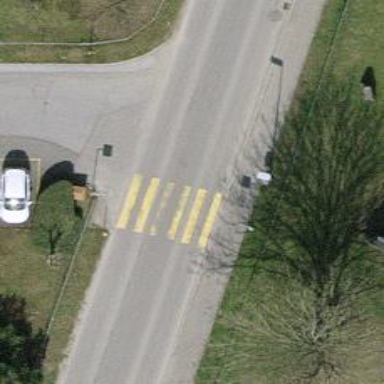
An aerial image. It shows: Zebra crossing on the road.